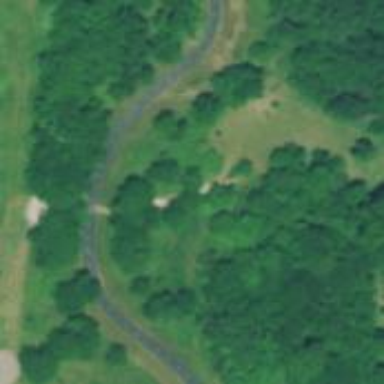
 specifically designed for the sport of disc golf."